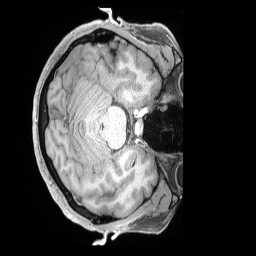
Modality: T1w
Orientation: axial
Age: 35
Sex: male
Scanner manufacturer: siemens
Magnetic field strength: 3 T
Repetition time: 2 s
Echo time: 0.00211 s